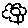
Label: flower